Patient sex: M
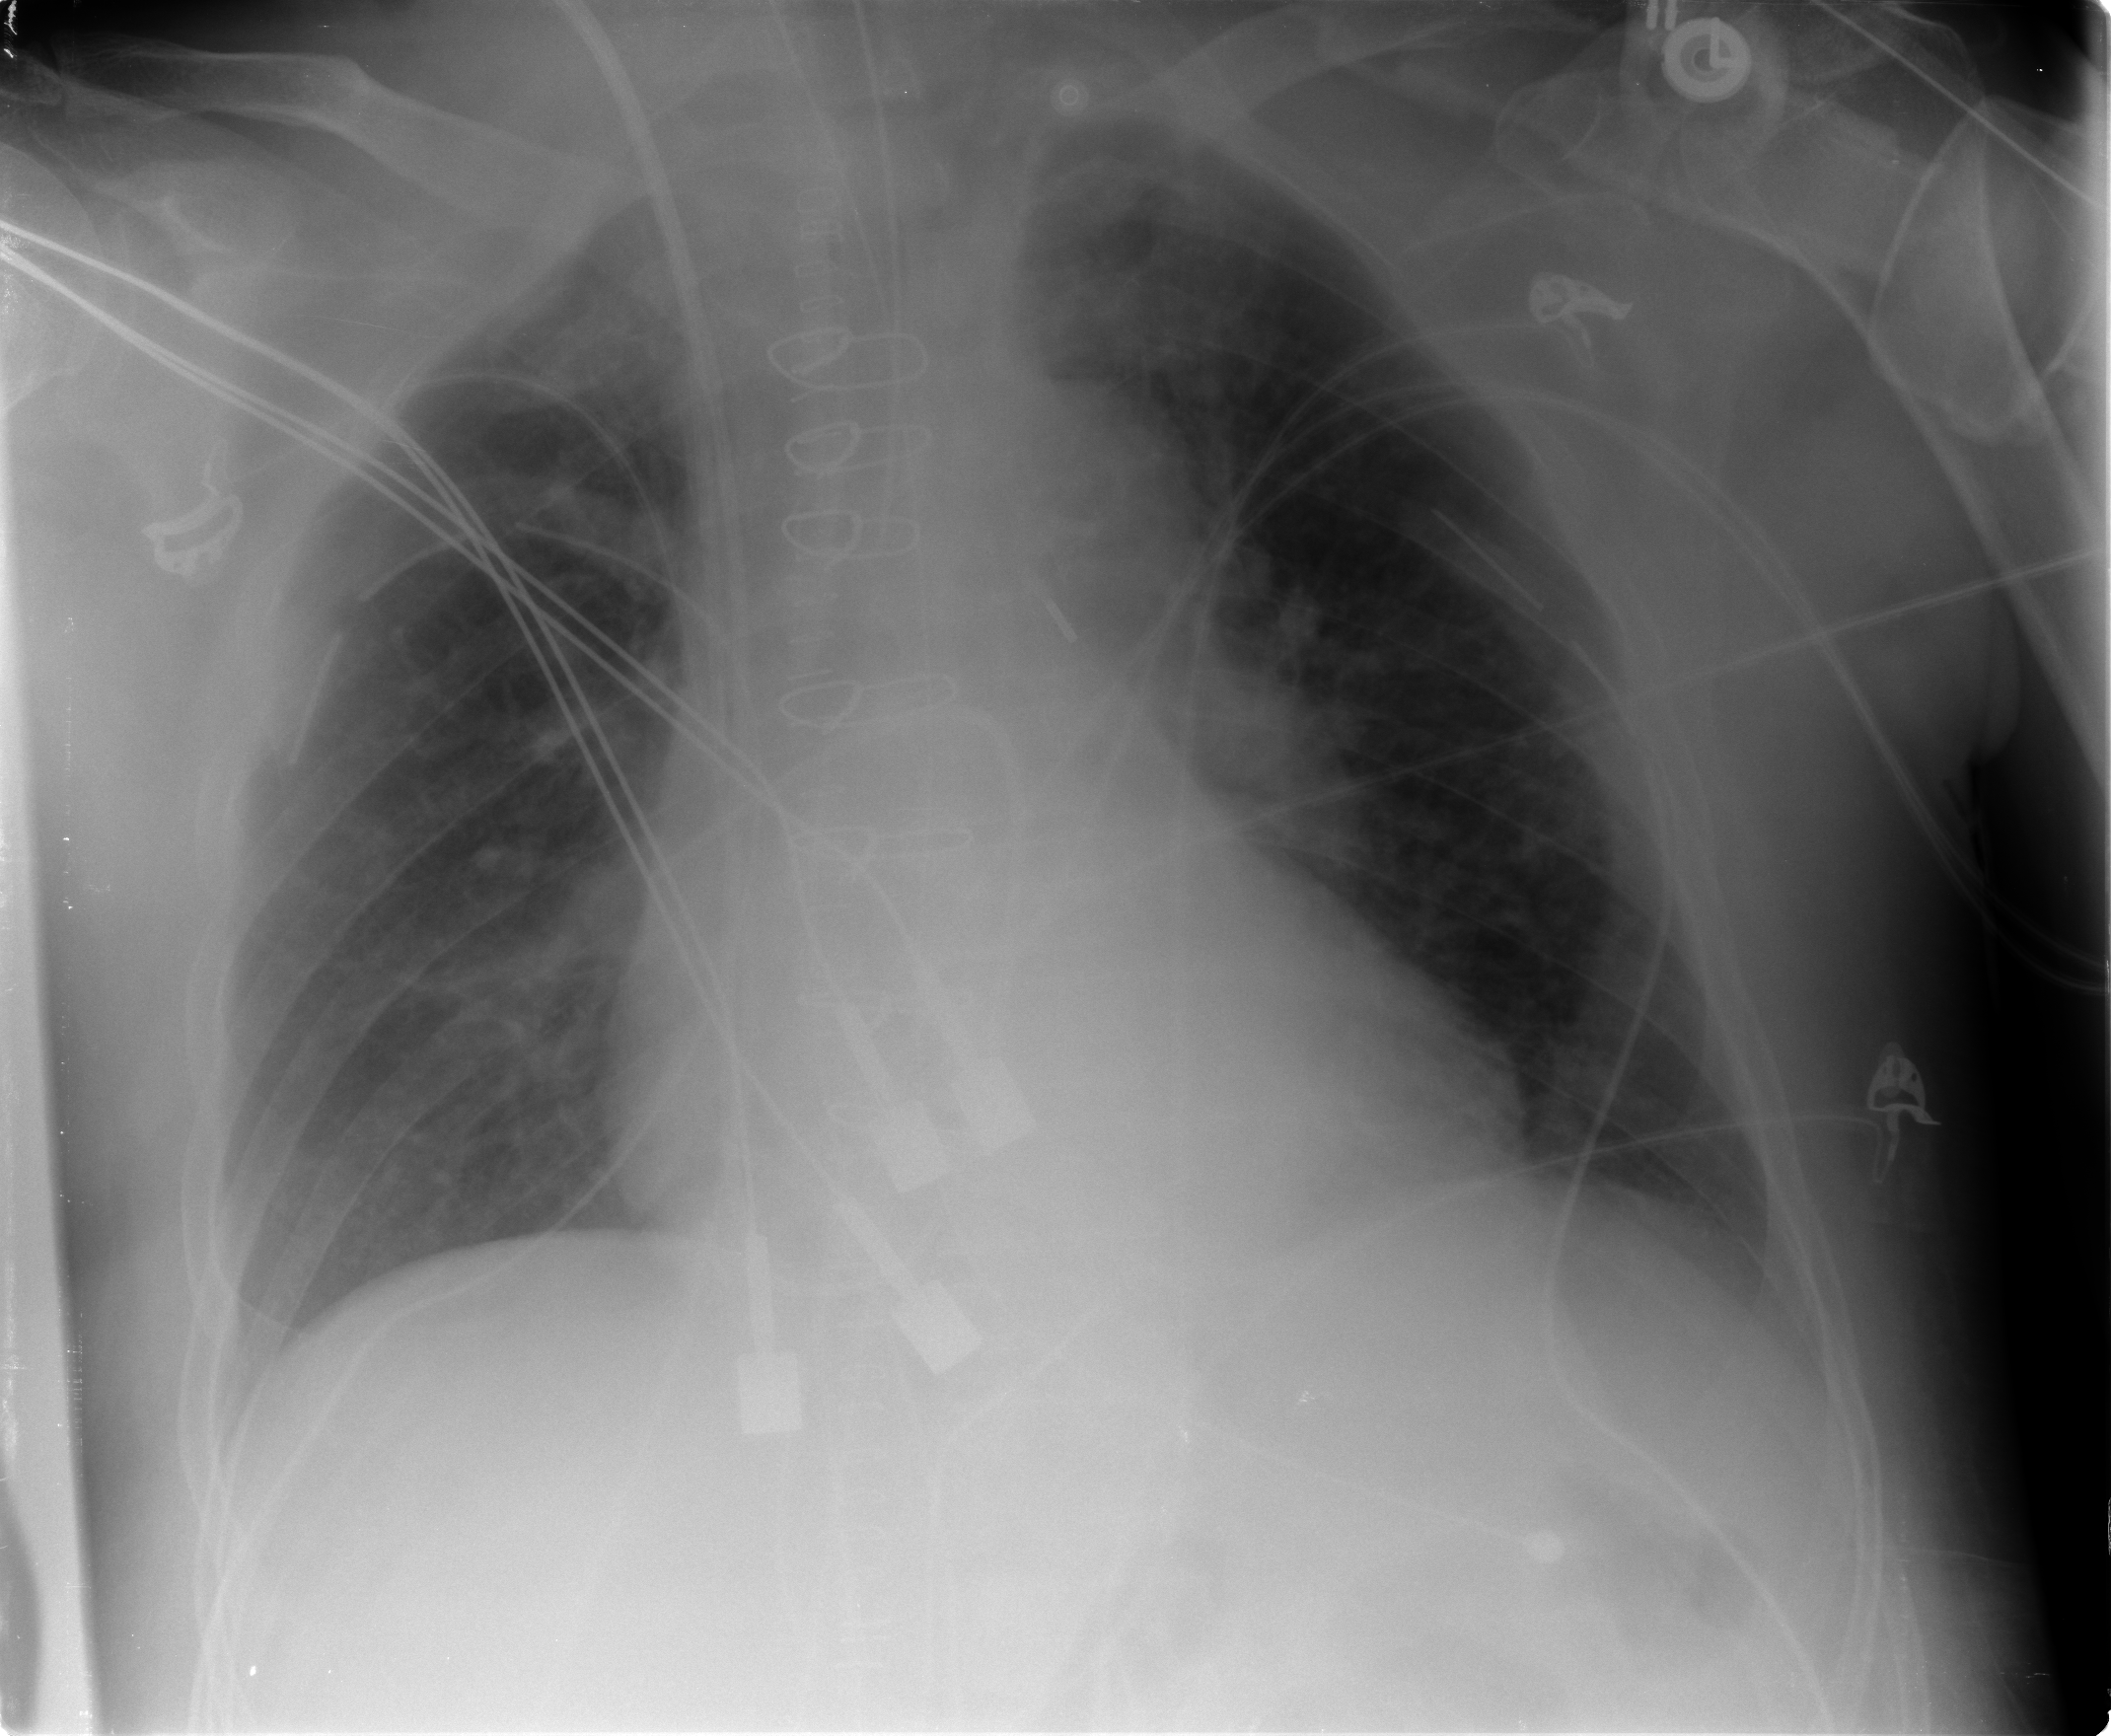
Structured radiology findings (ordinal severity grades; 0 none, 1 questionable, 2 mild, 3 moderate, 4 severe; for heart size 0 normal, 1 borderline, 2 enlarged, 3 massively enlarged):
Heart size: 0
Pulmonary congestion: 1
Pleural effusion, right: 2
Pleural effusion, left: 2
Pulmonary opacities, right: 1
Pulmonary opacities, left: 1
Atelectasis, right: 2
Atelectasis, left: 0